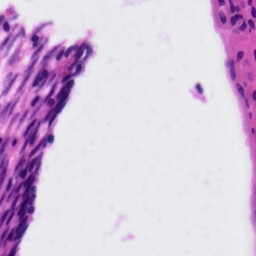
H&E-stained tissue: Tonsil